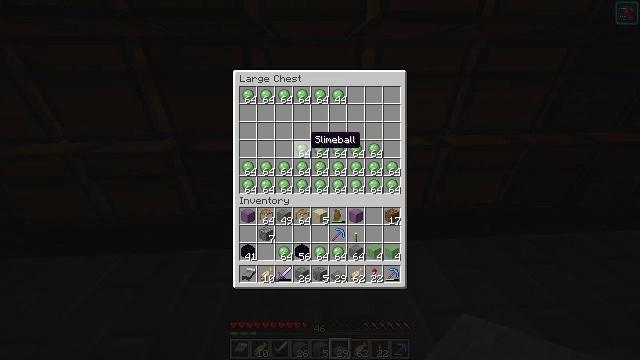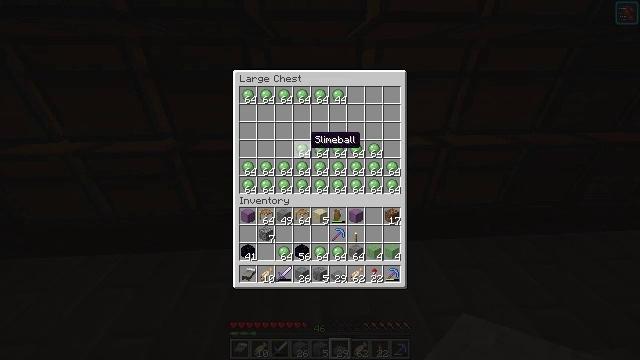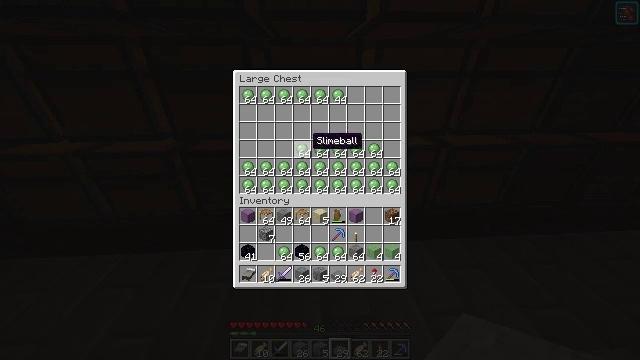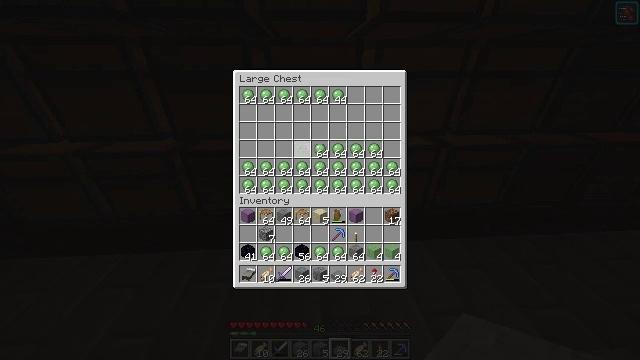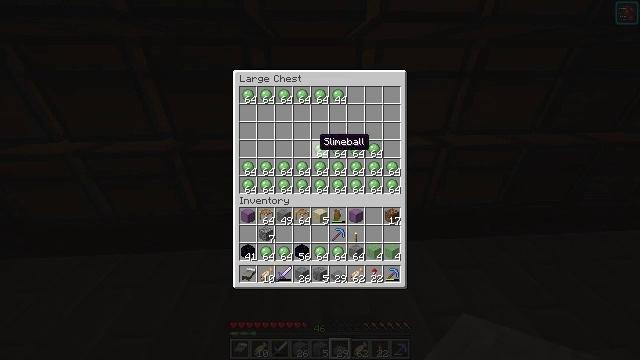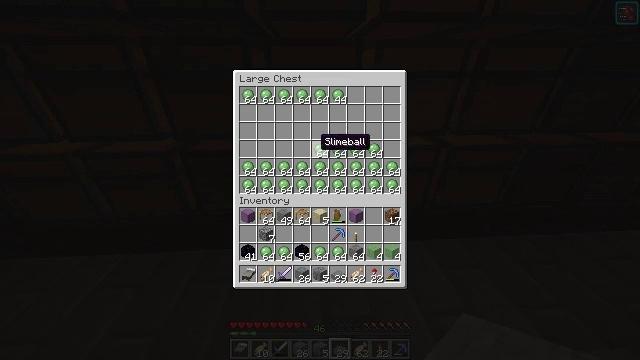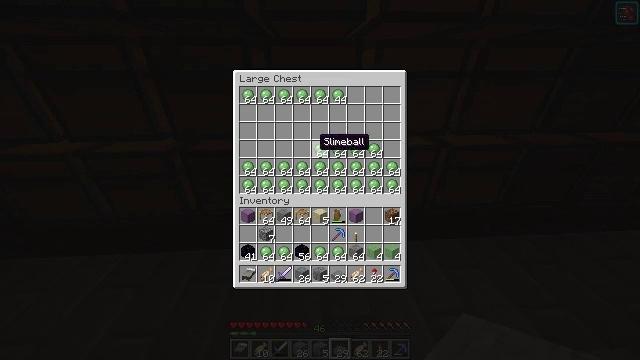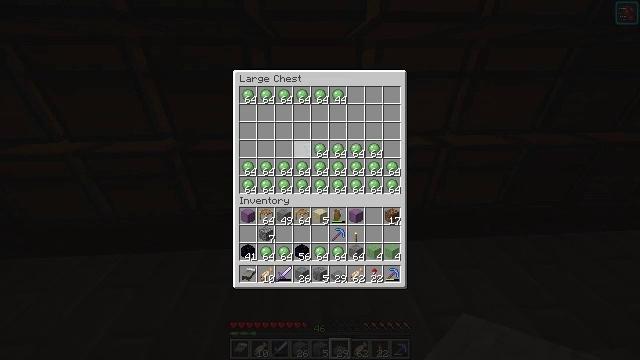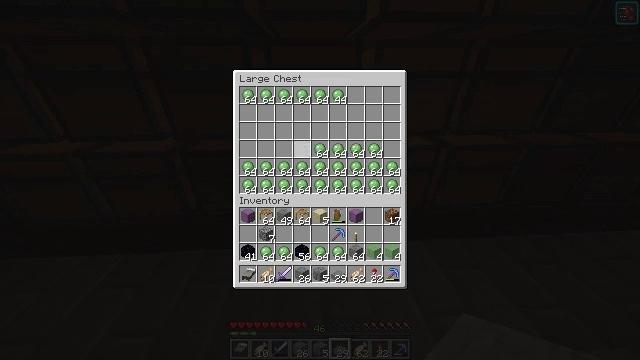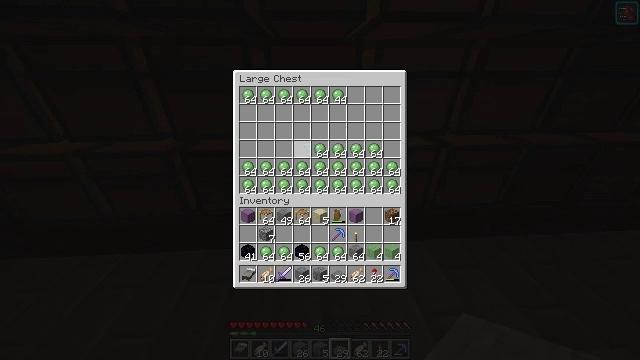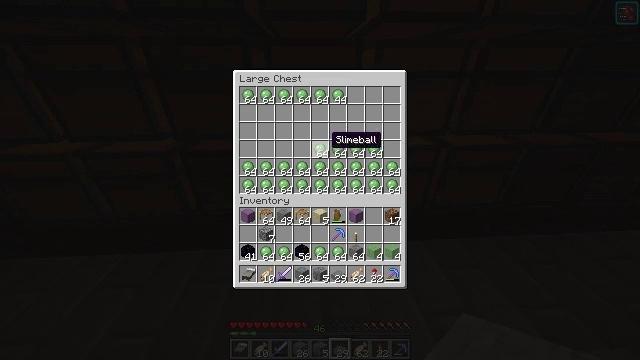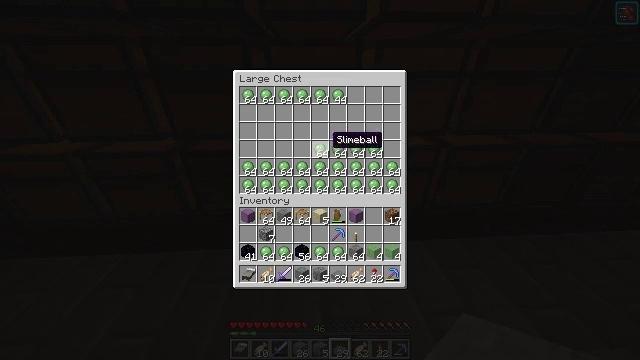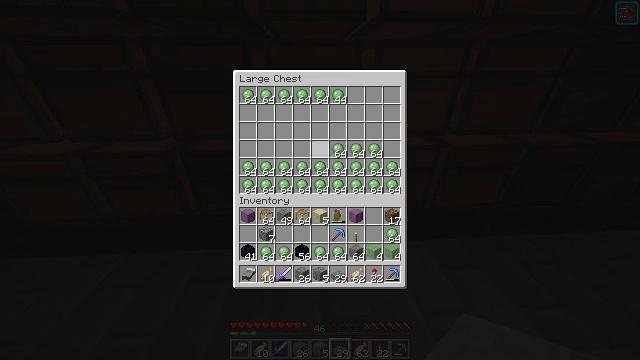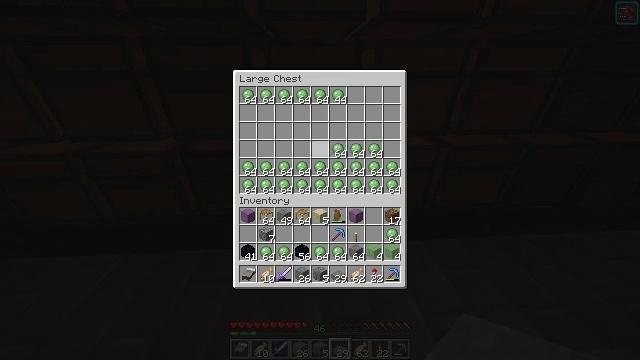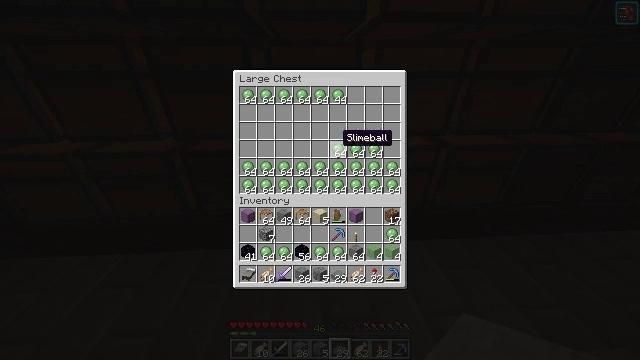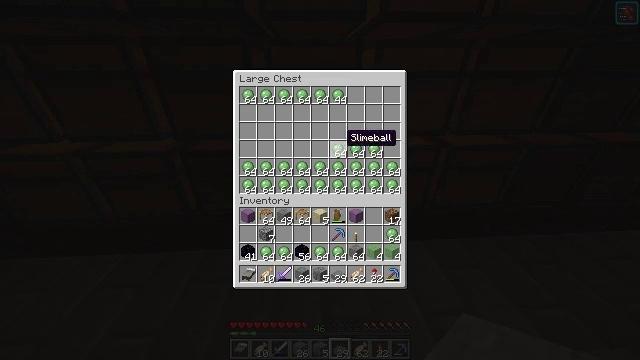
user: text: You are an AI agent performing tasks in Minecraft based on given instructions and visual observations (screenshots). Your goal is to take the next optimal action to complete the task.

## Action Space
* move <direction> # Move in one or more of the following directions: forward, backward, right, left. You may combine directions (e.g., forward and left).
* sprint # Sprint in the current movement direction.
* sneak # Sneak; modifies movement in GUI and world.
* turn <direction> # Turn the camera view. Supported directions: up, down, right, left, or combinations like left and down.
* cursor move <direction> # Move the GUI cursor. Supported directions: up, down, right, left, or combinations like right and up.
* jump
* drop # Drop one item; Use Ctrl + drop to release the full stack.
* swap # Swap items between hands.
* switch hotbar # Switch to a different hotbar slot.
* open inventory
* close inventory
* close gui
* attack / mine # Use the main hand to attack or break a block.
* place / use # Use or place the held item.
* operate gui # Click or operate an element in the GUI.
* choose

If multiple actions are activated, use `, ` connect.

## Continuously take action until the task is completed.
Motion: motion action
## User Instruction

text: Open the crafting table to craft a slime block.
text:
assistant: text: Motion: sneak
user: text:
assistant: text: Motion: sneak
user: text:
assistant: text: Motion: sneak, choose
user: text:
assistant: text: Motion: sneak, choose
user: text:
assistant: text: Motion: sneak, choose
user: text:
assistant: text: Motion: sneak
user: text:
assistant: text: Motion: sneak
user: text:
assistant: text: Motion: sneak
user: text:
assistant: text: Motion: sneak
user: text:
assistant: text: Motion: sneak, cursor move right
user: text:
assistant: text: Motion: sneak
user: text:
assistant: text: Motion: sneak, choose
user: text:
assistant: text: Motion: sneak, choose
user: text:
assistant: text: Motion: sneak, cursor move right
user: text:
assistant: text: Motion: sneak
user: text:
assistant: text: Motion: sneak, choose
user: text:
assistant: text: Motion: sneak, choose
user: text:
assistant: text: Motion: sneak, cursor move right
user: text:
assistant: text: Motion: sneak
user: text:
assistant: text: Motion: sneak, choose
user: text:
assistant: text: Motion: sneak, choose
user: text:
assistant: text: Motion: sneak, choose
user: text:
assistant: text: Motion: sneak, cursor move right
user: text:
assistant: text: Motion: sneak
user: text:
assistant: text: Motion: sneak, choose
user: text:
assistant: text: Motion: sneak, choose
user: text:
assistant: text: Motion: sneak, cursor move right and down
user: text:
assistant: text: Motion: sneak
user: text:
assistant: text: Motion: sneak
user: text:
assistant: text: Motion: sneak